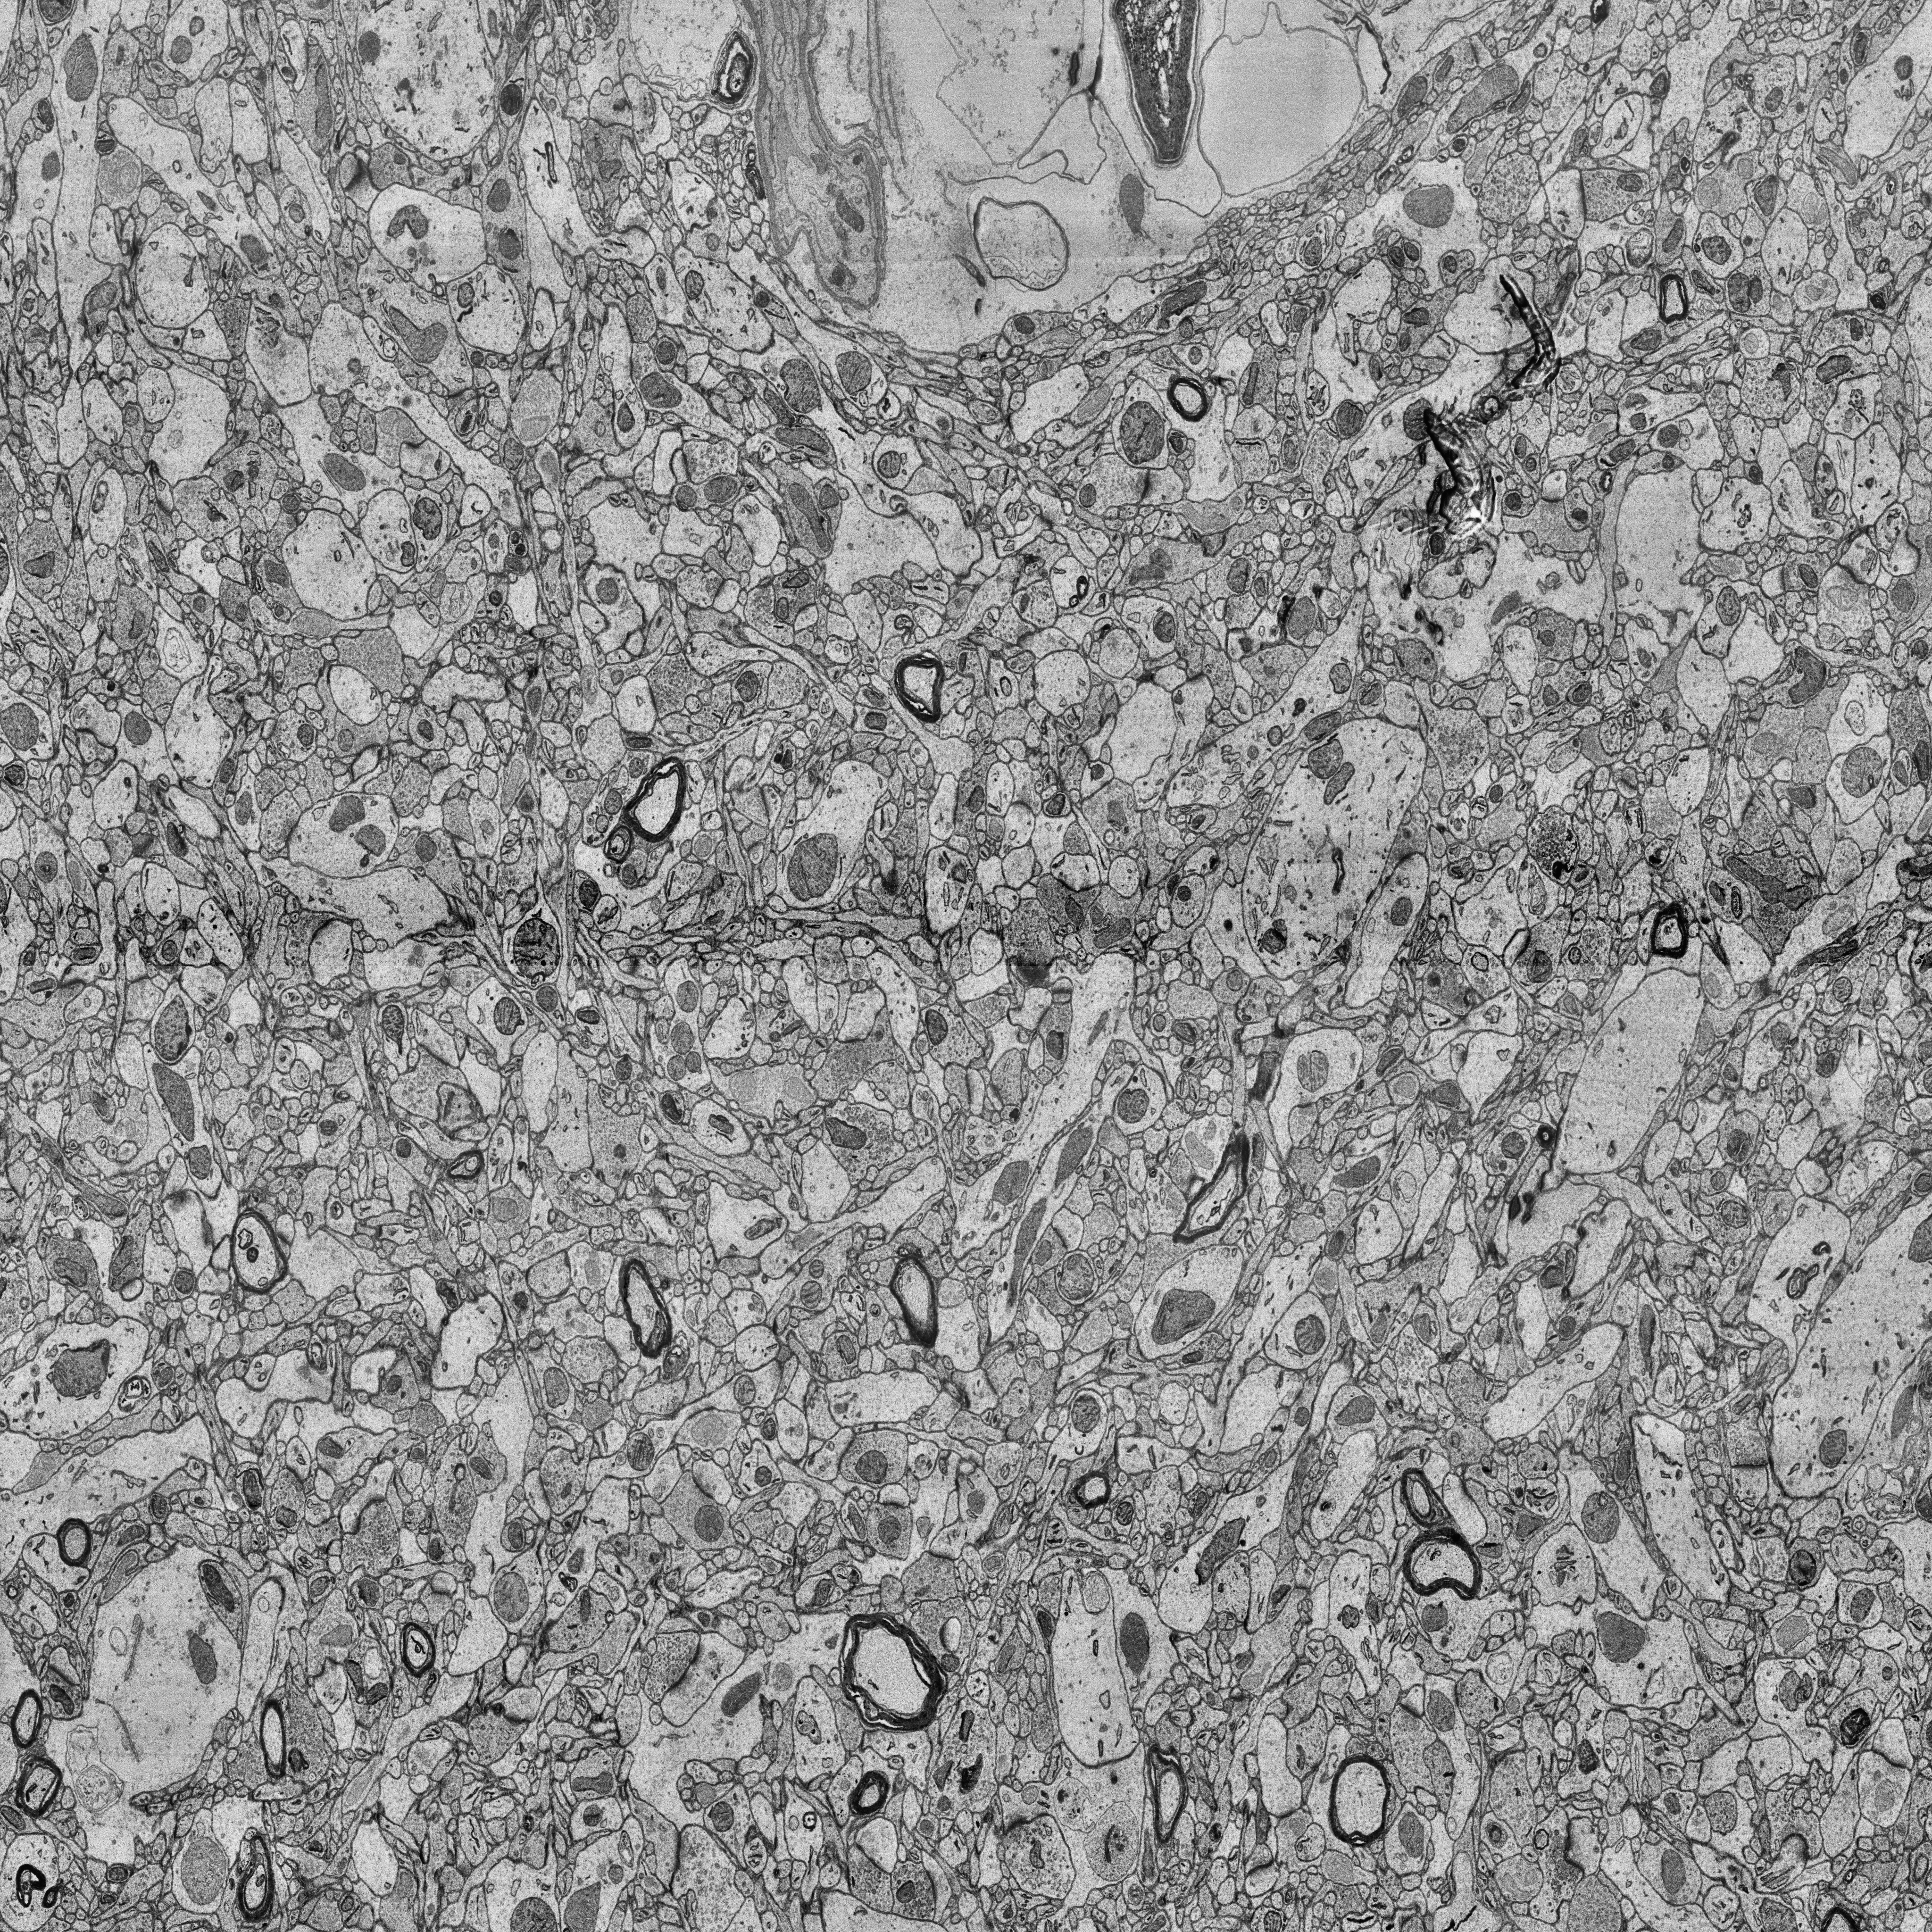
Electron microscopy slice of human cortex tissue
Slice depth (z): 43
Mitochondria instances in slice: 505